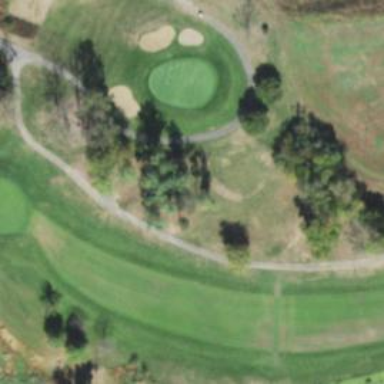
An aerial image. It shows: Path used for both walking and golf.